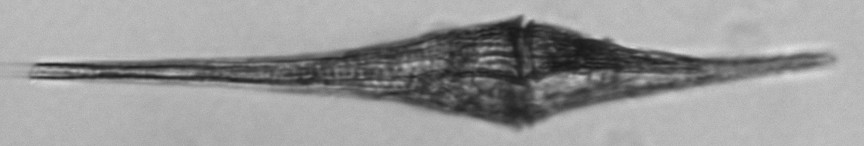
Label: Tripos_furca